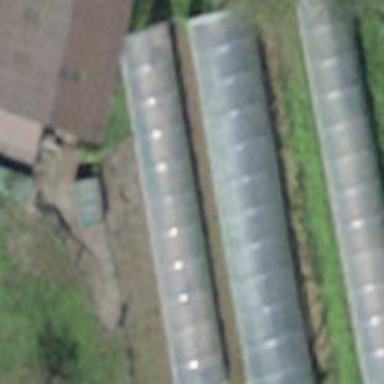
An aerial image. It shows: Greenhouse.